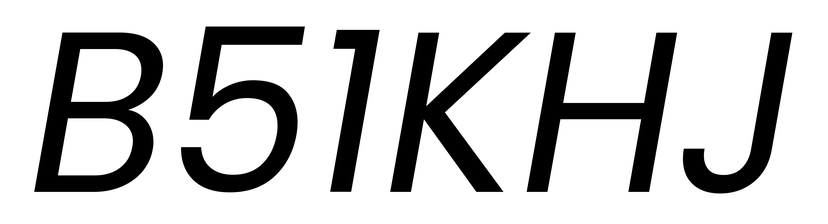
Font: Poppins-Italic